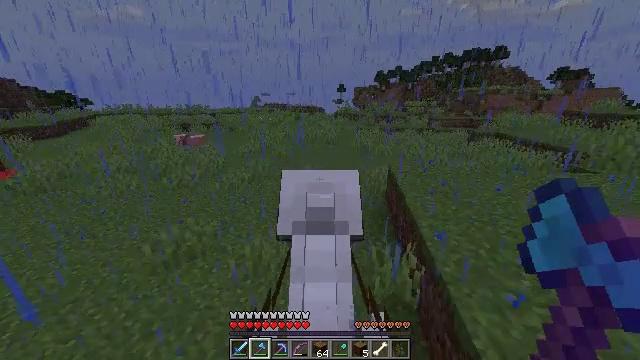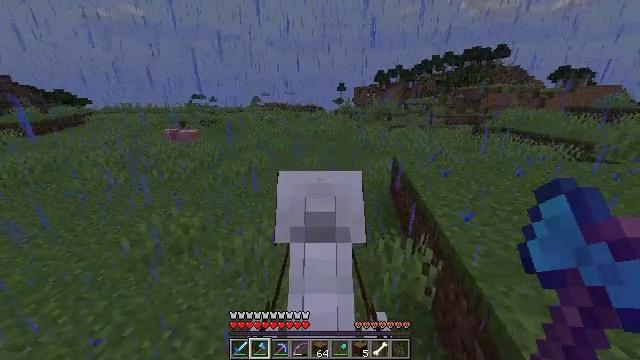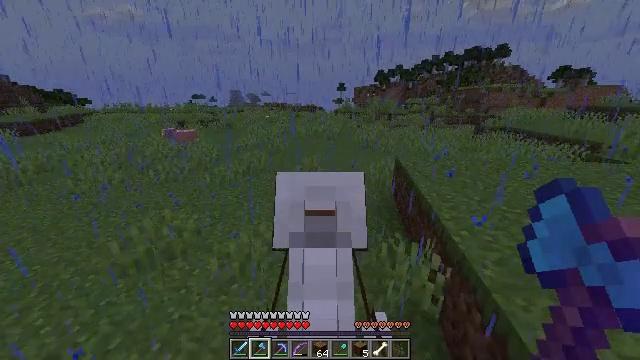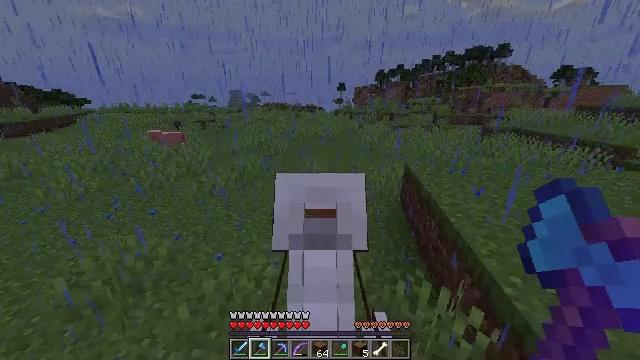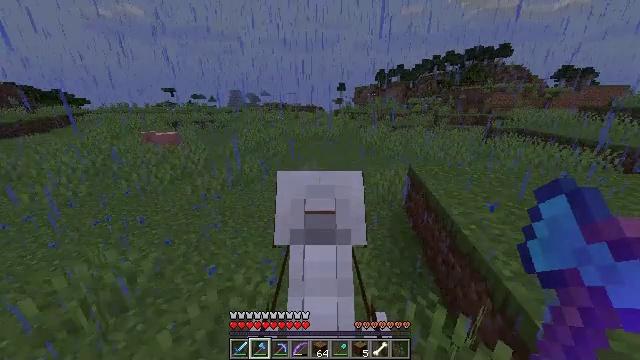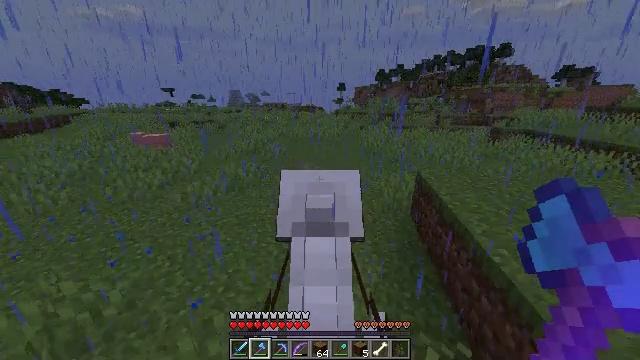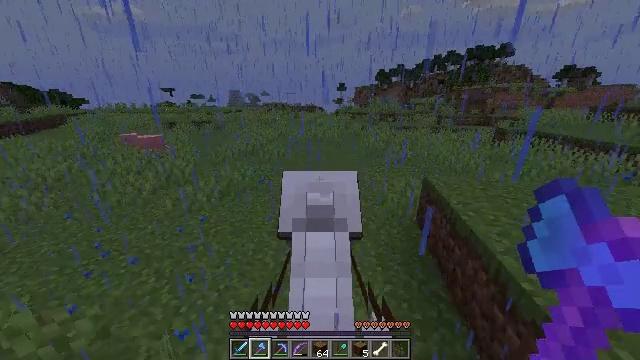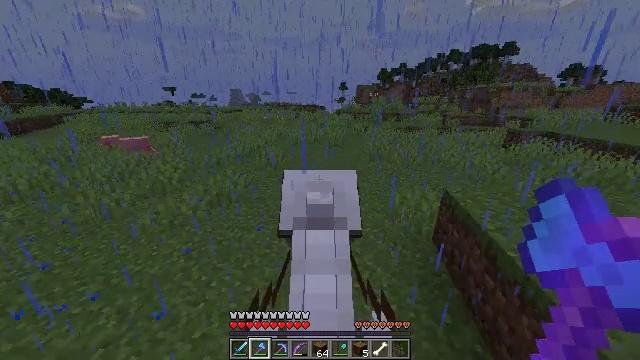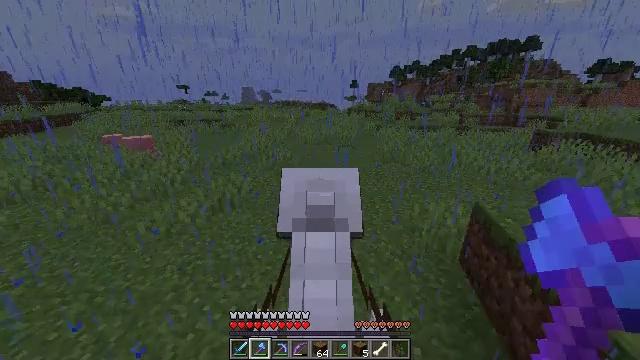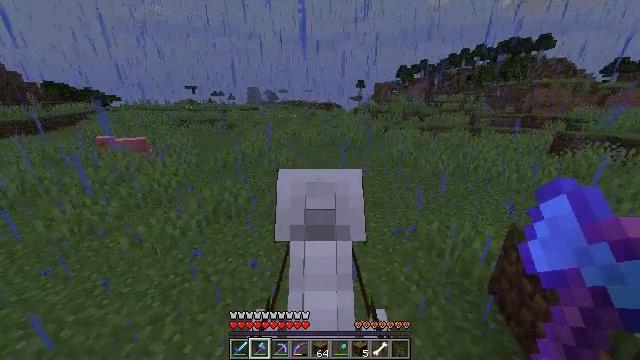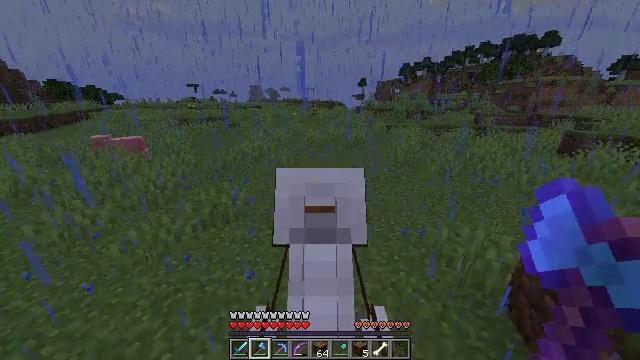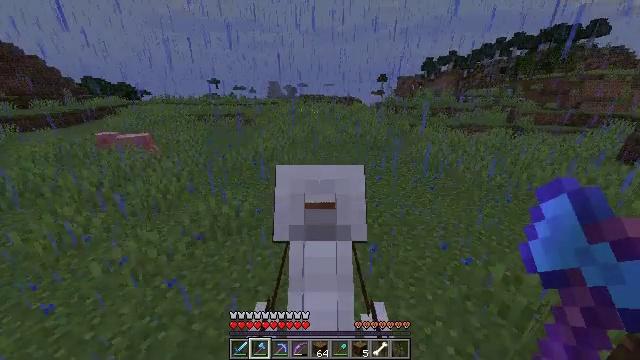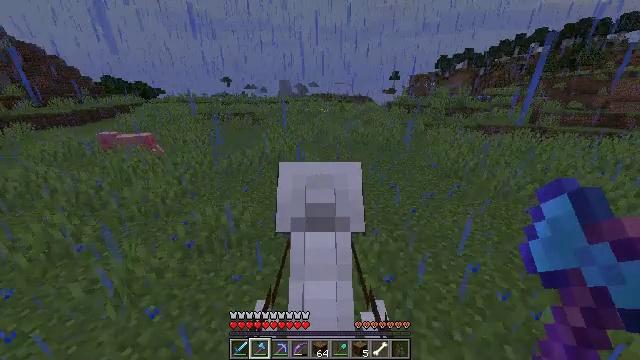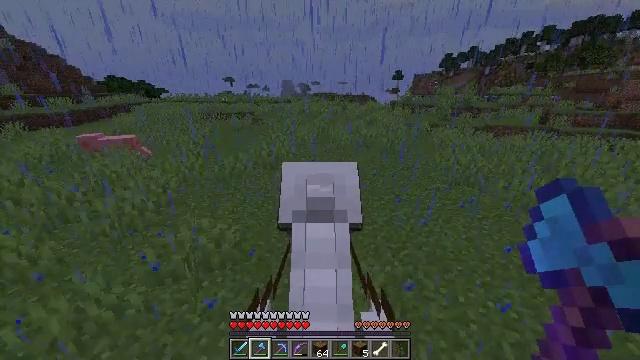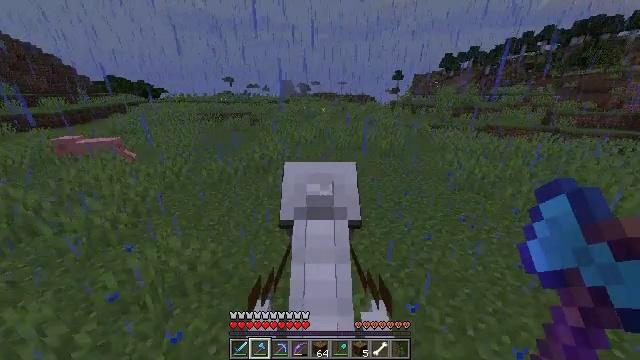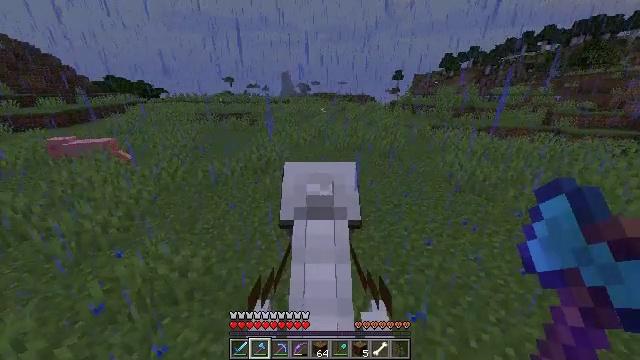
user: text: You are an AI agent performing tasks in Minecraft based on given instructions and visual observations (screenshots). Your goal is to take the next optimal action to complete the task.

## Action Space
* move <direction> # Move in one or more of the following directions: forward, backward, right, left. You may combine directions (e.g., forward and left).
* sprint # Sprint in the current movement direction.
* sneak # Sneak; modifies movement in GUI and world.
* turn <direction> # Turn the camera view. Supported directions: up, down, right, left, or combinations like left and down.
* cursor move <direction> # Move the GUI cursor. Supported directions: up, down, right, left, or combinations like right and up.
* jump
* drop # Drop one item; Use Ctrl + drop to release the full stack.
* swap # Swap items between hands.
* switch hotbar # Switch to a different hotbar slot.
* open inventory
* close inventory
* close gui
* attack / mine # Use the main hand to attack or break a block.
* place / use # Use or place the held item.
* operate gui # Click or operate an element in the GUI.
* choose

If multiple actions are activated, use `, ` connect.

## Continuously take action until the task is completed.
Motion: motion action
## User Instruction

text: Gather the mushroom stem from a big mushroom.
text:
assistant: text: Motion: move forward, sprint
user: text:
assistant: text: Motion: move forward, sprint
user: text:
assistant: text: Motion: move forward, sprint
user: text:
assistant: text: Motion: move forward, sprint
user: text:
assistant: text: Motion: move forward, sprint
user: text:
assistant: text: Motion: move forward, sprint
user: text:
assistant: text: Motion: move forward, sprint
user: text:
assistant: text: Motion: move forward, sprint, turn left
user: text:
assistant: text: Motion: move forward, sprint
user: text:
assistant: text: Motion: move forward, sprint, turn left
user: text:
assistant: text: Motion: move forward, sprint, turn left
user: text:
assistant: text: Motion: move forward and move right, sprint, turn left
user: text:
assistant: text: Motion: move forward and move right, sprint
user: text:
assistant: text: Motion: move forward and move right, sprint
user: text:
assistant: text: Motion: move forward, sprint
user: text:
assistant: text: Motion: move forward, sprint
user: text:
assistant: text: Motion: move forward, sprint, turn left
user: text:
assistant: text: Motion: move forward, sprint, turn left
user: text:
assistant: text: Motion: move forward, sprint
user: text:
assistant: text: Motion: move forward, sprint
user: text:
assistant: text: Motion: move forward, sprint
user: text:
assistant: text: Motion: move forward, sprint
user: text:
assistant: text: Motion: move forward, sprint
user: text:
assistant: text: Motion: move forward, sprint
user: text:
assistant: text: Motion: move forward, sprint, turn left
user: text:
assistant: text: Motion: move forward, sprint, turn left
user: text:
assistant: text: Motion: move forward, sprint
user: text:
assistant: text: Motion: move forward, sprint, turn left
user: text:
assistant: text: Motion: move forward, sprint, turn left
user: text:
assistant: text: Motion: move forward, sprint, turn left